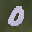
Label: 0